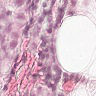
Metastatic tissue present: yes